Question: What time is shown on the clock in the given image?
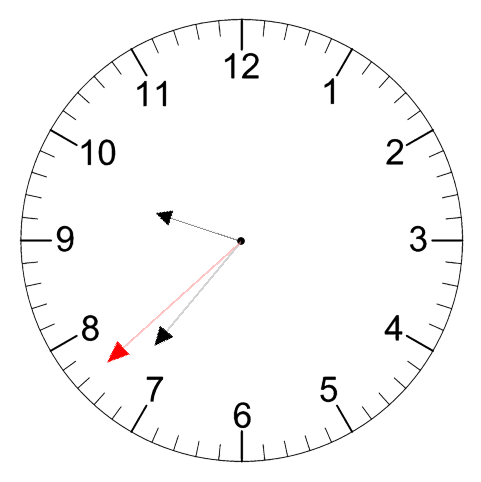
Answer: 09:36:38